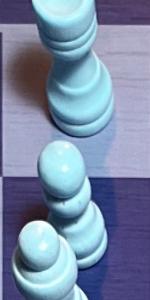
Label: Pawn_White